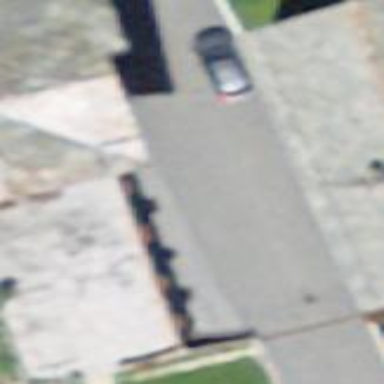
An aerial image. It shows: Garage building.